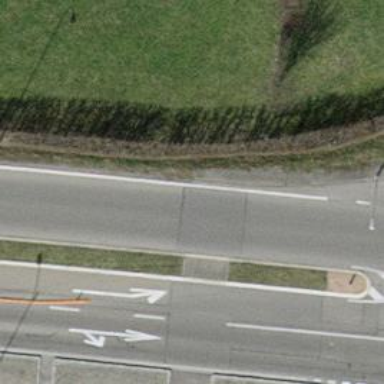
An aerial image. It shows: Unmarked and uncontrolled crossing with island on the road.